Interaction volume radius: 10 \u00c5
Interaction volume height: 20 \u00c5
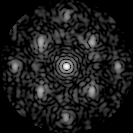
Disorder parameter: 0.4497